Field crop: tomato
Growth stage: 2
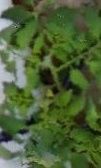
Species: tomato